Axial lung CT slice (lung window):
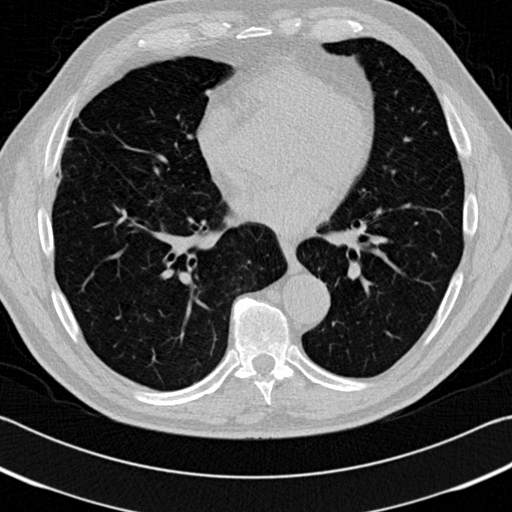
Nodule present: no